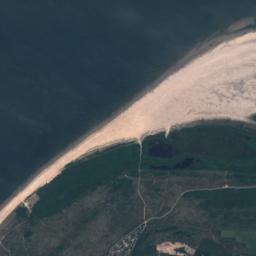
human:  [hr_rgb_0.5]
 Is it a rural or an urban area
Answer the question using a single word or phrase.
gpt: rural

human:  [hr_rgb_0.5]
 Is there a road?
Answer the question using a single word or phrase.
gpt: yes

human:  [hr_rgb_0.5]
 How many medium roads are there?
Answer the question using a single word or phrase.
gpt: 0

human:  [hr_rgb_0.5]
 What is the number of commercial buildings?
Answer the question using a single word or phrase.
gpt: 0

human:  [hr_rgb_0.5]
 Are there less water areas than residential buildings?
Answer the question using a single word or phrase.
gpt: yes

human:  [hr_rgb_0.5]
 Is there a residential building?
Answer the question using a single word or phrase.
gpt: yes

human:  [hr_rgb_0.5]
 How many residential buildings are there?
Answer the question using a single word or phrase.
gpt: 52

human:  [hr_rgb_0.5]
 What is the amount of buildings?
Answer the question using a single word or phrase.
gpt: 52

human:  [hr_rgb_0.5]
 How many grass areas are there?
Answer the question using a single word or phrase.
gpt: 3

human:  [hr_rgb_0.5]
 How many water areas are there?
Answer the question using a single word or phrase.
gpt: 8

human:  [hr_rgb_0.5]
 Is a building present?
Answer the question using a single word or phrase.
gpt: yes

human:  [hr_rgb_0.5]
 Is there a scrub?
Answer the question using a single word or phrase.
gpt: yes

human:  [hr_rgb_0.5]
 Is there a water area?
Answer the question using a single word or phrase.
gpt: yes

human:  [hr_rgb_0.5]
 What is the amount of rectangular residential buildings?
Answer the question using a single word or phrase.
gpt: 29

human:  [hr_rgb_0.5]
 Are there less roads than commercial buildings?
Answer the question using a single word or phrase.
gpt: no

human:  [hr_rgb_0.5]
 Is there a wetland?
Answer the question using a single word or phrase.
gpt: yes

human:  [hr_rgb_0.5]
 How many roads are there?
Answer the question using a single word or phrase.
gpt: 49

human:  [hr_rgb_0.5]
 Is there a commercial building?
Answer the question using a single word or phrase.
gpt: no

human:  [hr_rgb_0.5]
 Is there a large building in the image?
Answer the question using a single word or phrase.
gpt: no

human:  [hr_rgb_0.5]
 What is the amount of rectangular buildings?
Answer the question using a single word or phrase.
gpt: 29

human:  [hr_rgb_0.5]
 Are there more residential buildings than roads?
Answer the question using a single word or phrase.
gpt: yes

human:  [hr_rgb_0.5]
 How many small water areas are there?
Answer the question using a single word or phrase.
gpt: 3

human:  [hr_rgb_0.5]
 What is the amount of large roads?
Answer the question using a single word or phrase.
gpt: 0

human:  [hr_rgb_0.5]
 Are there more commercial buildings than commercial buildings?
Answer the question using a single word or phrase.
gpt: no

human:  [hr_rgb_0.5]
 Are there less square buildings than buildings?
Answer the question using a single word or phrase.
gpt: yes

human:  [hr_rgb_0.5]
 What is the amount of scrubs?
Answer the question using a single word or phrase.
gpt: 10

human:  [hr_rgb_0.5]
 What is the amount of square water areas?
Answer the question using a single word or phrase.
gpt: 0

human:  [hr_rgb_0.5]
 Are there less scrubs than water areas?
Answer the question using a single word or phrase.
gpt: no

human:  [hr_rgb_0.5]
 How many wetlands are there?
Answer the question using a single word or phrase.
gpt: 11

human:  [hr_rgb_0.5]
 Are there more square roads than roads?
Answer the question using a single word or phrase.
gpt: no

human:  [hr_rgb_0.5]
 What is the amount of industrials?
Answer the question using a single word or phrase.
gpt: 1

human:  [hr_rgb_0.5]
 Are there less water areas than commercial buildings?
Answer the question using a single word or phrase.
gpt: no

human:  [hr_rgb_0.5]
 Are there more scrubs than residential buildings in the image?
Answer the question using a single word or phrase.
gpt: no

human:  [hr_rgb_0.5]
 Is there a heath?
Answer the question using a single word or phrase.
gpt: yes

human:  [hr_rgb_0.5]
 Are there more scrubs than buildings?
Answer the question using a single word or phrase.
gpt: no

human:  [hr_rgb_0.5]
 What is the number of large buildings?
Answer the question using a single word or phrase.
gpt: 0

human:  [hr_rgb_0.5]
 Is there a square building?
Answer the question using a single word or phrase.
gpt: no

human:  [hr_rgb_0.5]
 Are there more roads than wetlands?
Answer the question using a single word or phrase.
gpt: yes

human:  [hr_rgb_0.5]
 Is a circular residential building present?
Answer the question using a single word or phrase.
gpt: no

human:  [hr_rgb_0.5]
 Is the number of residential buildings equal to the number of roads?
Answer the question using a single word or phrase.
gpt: no

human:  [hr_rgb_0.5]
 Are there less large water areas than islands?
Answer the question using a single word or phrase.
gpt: no

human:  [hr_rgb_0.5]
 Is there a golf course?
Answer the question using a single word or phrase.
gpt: yes

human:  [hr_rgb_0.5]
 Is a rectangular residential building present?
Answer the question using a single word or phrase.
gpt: yes

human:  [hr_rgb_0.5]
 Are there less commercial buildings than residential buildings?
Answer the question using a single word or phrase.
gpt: yes

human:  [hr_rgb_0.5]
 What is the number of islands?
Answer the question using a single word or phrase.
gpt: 1

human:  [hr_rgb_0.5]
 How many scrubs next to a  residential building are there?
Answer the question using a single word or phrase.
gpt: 10

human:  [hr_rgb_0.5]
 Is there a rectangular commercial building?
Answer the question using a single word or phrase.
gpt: no

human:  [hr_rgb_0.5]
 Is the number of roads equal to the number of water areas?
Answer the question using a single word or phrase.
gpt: no

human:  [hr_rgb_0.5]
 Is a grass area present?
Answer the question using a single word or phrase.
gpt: yes

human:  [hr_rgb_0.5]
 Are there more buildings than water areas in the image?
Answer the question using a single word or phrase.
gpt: yes

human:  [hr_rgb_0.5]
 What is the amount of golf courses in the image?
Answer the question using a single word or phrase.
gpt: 1

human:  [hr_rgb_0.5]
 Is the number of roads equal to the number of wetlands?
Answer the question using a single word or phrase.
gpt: no

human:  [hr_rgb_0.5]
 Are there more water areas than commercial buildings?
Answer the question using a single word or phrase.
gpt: yes

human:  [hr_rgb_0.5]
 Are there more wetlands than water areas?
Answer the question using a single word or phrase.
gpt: yes

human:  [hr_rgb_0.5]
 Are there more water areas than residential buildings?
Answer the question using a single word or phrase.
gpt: no

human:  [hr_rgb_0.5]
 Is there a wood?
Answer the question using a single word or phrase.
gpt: yes

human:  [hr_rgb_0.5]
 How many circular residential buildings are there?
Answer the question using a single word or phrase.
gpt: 0

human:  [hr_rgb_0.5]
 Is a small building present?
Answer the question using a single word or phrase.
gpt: yes

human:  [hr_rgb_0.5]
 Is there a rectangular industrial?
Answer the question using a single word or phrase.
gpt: yes

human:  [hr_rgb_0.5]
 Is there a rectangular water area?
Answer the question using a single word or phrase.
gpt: no

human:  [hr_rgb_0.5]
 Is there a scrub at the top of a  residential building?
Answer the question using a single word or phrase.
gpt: yes

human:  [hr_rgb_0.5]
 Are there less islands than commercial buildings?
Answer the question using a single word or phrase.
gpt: no

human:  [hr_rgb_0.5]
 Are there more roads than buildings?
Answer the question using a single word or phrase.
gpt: no

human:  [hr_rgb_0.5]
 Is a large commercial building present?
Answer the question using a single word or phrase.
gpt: no